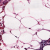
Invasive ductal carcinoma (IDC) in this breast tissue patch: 0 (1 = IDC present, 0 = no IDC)